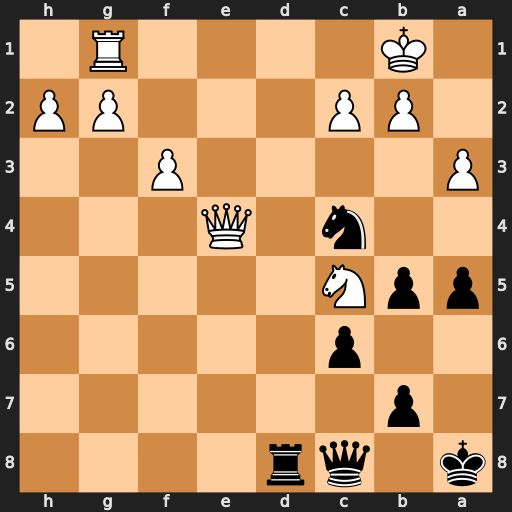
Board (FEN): k1qr4/1p6/2p5/ppN5/2n1Q3/P4P2/1PP3PP/1K4R1
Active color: b
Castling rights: -
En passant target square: -
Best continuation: Nd2+ Kc1 Nxe4